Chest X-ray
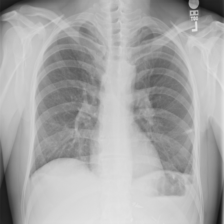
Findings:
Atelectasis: positive
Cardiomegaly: negative
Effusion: negative
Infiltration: negative
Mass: negative
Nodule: negative
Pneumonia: negative
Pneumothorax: negative
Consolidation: negative
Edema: negative
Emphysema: negative
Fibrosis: negative
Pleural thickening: negative
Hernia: negative